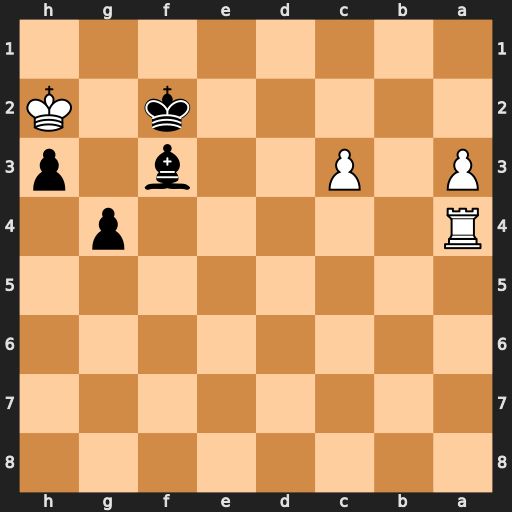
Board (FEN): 8/8/8/8/R5p1/P1P2b1p/5k1K/8
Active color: b
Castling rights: -
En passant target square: -
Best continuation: g3+ Kxh3 g2 Rg4 Bxg4+